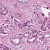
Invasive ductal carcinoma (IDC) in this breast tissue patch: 1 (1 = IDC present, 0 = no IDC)